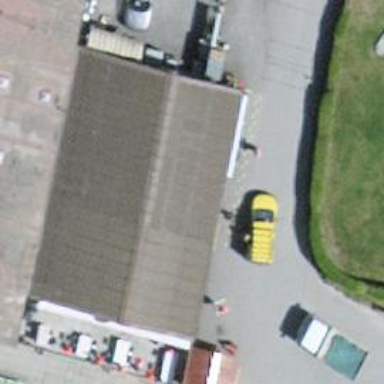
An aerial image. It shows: Restaurant.